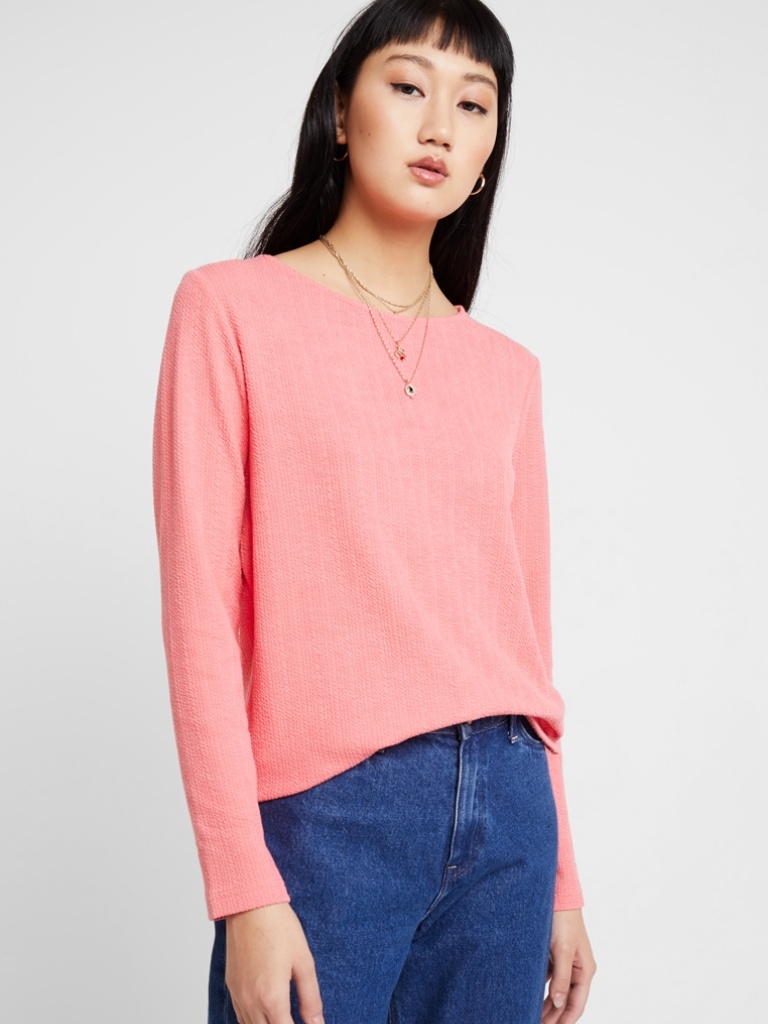
knit relaxed a long-sleeved with the sleeves down hip length French Tucked crew sweater